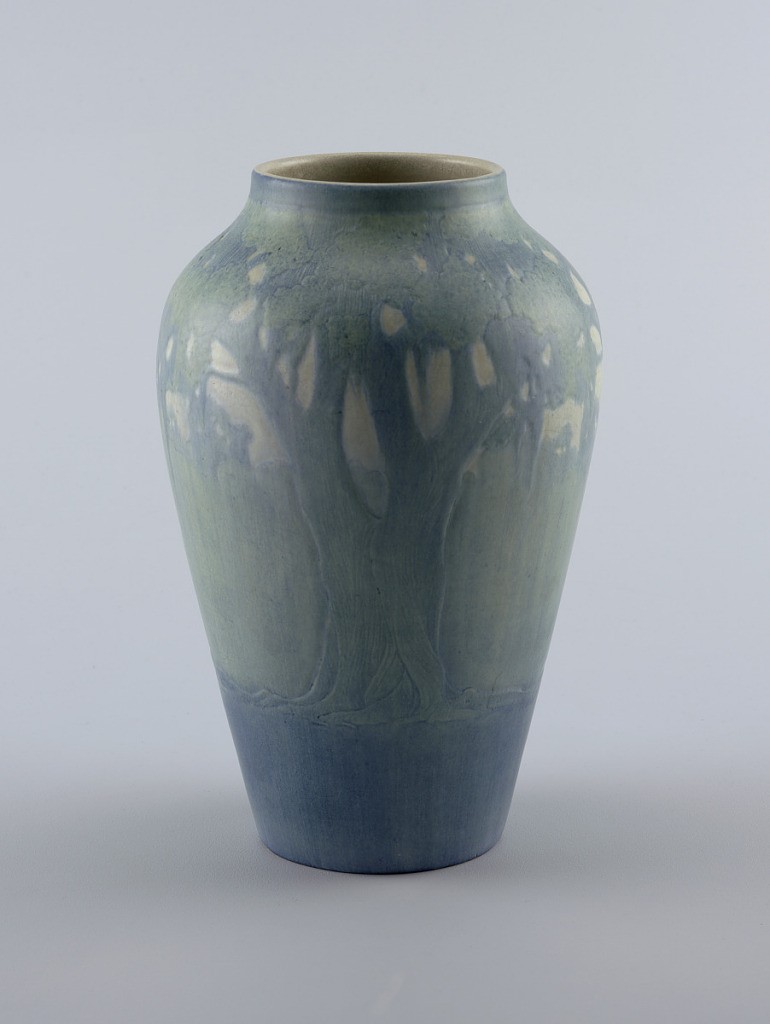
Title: Vase
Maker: Cynthia Pugh Littlejohn, d. 1959
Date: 1906–15
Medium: Glazed earthenware
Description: Buff clay body, thrown. Ovoid body with swelling at shoulder, truncated neck - no foot. Carved in relief, recessed ground, design of Spanish moss-covered oak trees encircling body, against background of underbrush and sky; lower quarter of design below tress is undecorated. Waxy matte glazes of blue, green and blue-green; sky is cream matte glaze. Interior is cream matte glaze. Bottom not glazed. Crazing to glaze.